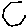
Label: hexagon